Question: I am trying to get a '<span>' to sit at the bottom of a fixed-height '<td>', however it does not seem to be working.
I am developing in Firefox using Firebug and this is my markup and CSS.
I have read other posts stating that the 'td' height needs to be fixed, well I have done that, however I am still having the same problem. How can I position the span at the bottom of the td?
'''
<td class="details_amount">
<span class="item_total_price">
PS<span id="amount_99201100099">49</span>
</span>
<br>
<span class="person_price">PS5</span>
</td>
td {
height: 55px;
padding-top: 1.8em;
vertical-align: top;
}
.item_total_price {
height: 100%;
}
.person_price {
bottom: 0;
position: relative;
}
'''

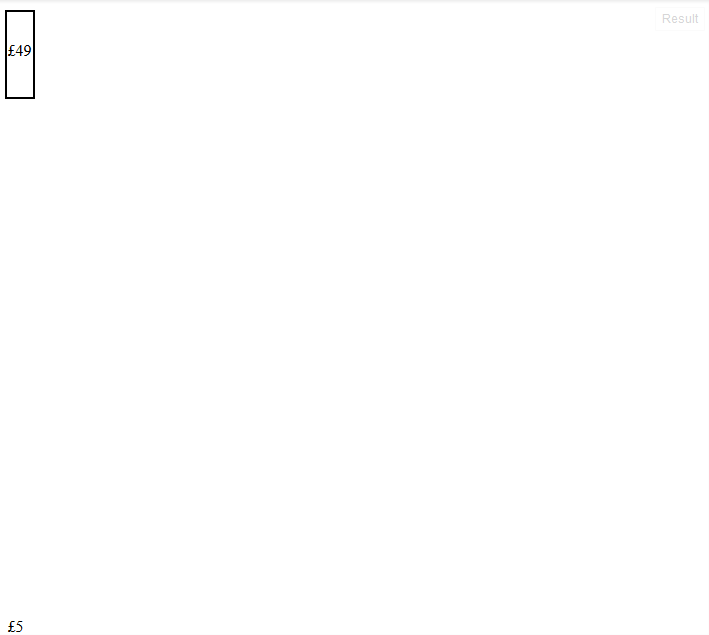
Answer: You need 'position:absolute' not 'position: relative' for '.person_price':
'''
.person_price {
position: absolute;
bottom:0;
left:0;
}
'''
And also make his parent 'relative':
'''
td {
position:relative;
}
'''